Question: I am trying to use CSS3 columns to order some divs top to bottom then left to right. It seems to work pretty well but I have this one issue as shown in the image below. I give each of the divs a background and when I adjust the height of my window, instead of moving the entire background in one block as I would like, it progressively adds it, separating the background between two columns. This looks REALLY bad. I was wondering if there was a way to preserve the background of my divs so that as soon as the window becomes too small to accommodate even one pixel-height of a div, it moves the entire div to the next column.
Secondly, I would like to center the column(s) on the page with regard to the window size. I want this to work in Chrome (any recent version), Firefox (Any recent version), and IE 10.
You can fiddle here: <URL>
'''
#mainContent /* The containing div */
{
position: absolute;
top: 50px;
bottom: 50px;
margin: 10px;
column-width: 400px;
-webkit-column-width: 400px;
-moz-column-width: 400px;
}
.blockData /* The divs inside are all of this class */
{
position: relative;
width: 380px;
height: 30px;
padding: 4px;
margin: 0px 0px 10px 0;
border: 4px outset grey;
background: lightgrey;
}
'''

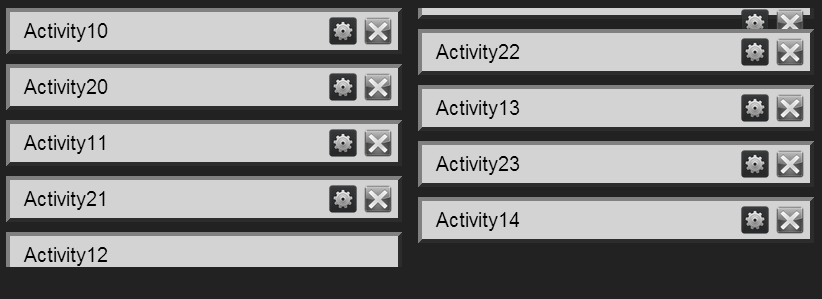
Answer: Just add '-webkit-column-break-inside : avoid;' and 'display : inline-block' for '.blockData'
Demo at : <URL>